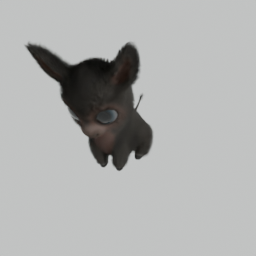
Label: animals